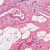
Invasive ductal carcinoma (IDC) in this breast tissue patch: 0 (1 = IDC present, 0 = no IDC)